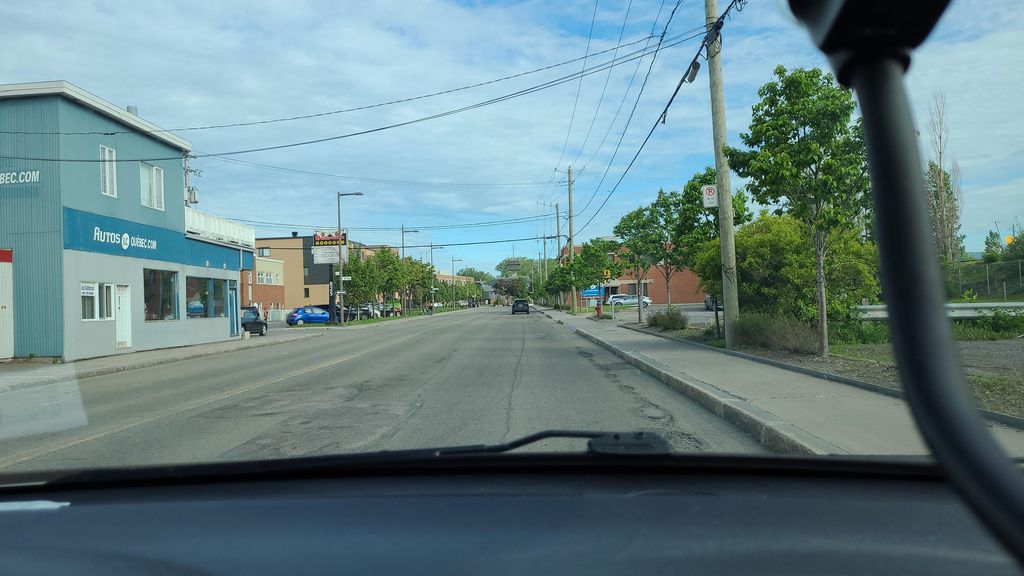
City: quebec_city